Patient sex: F
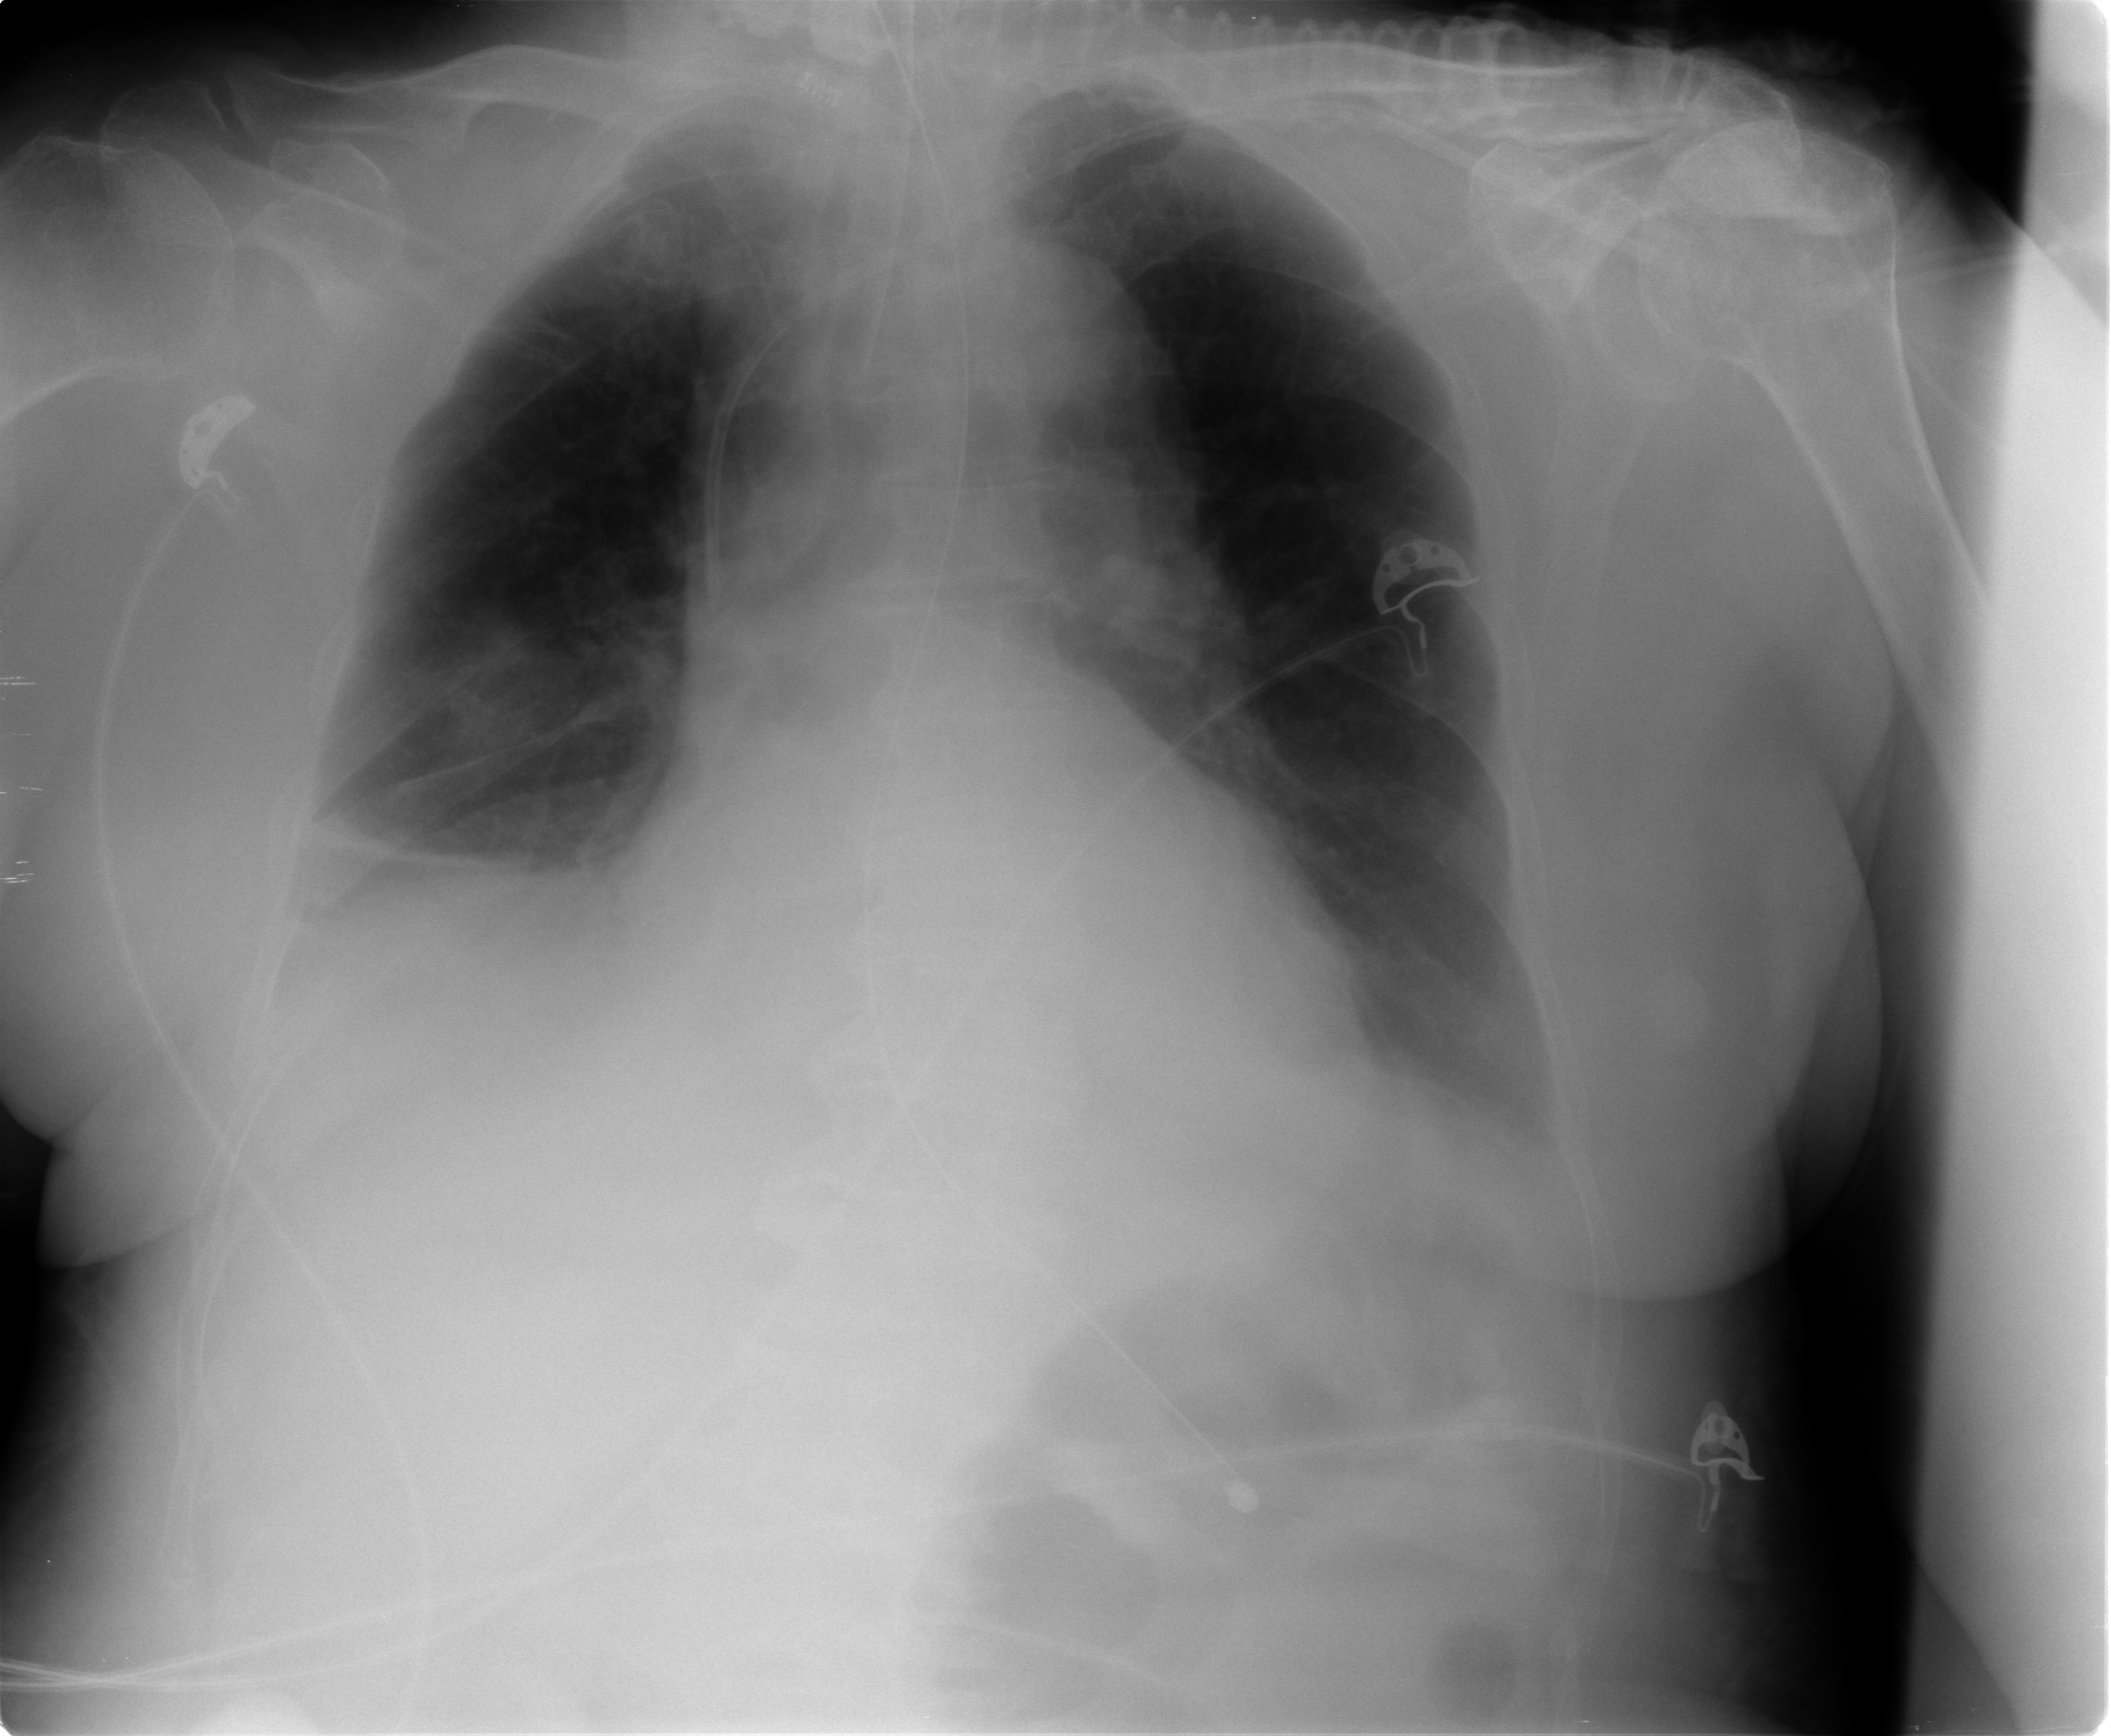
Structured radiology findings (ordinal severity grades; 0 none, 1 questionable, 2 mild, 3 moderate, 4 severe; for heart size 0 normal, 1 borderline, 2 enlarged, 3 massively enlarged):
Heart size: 1
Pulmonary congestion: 0
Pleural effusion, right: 0
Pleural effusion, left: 1
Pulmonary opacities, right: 0
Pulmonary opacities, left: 0
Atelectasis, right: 2
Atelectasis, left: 1